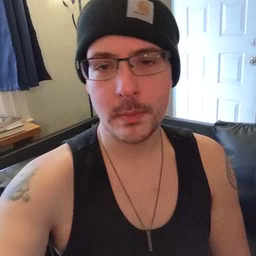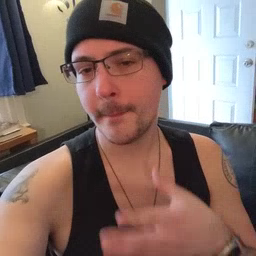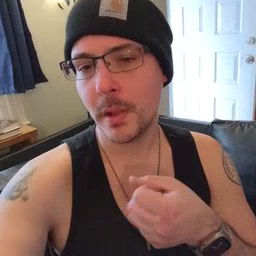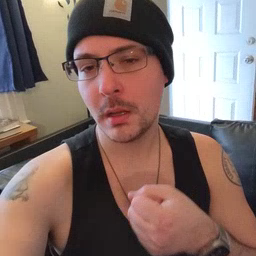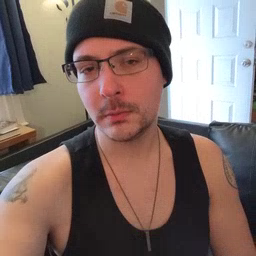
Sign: milk